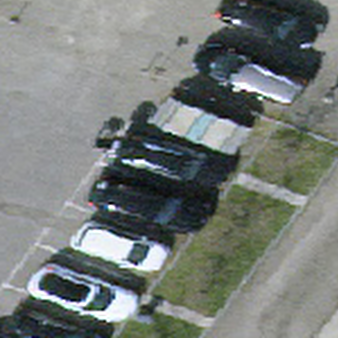
Label: other